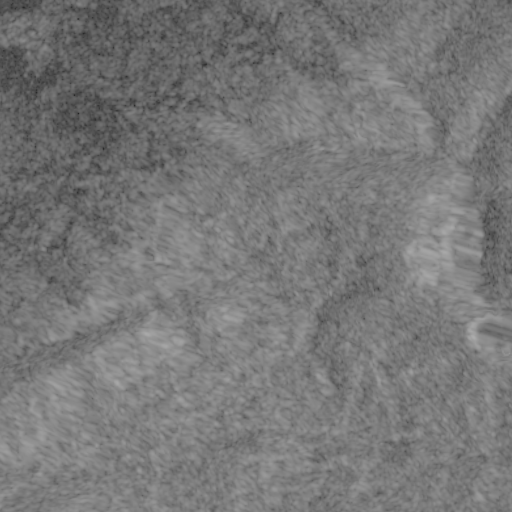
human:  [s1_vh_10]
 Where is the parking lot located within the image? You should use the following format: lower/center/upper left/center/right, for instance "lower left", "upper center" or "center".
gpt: The parking lot is located in the upper center of the image.
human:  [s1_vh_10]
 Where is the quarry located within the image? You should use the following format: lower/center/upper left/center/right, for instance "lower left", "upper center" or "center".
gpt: The quarry is located in the upper left of the image.
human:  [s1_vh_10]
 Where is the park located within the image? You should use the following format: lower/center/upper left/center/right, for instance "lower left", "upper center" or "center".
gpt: There is no park in the image.

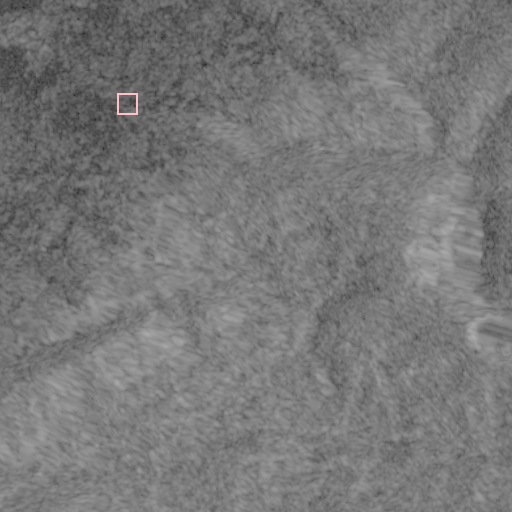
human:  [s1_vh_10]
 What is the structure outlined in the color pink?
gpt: The structure outlined in pink is a quarry.
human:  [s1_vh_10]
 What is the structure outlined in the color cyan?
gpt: There is no cyan outline.